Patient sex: M
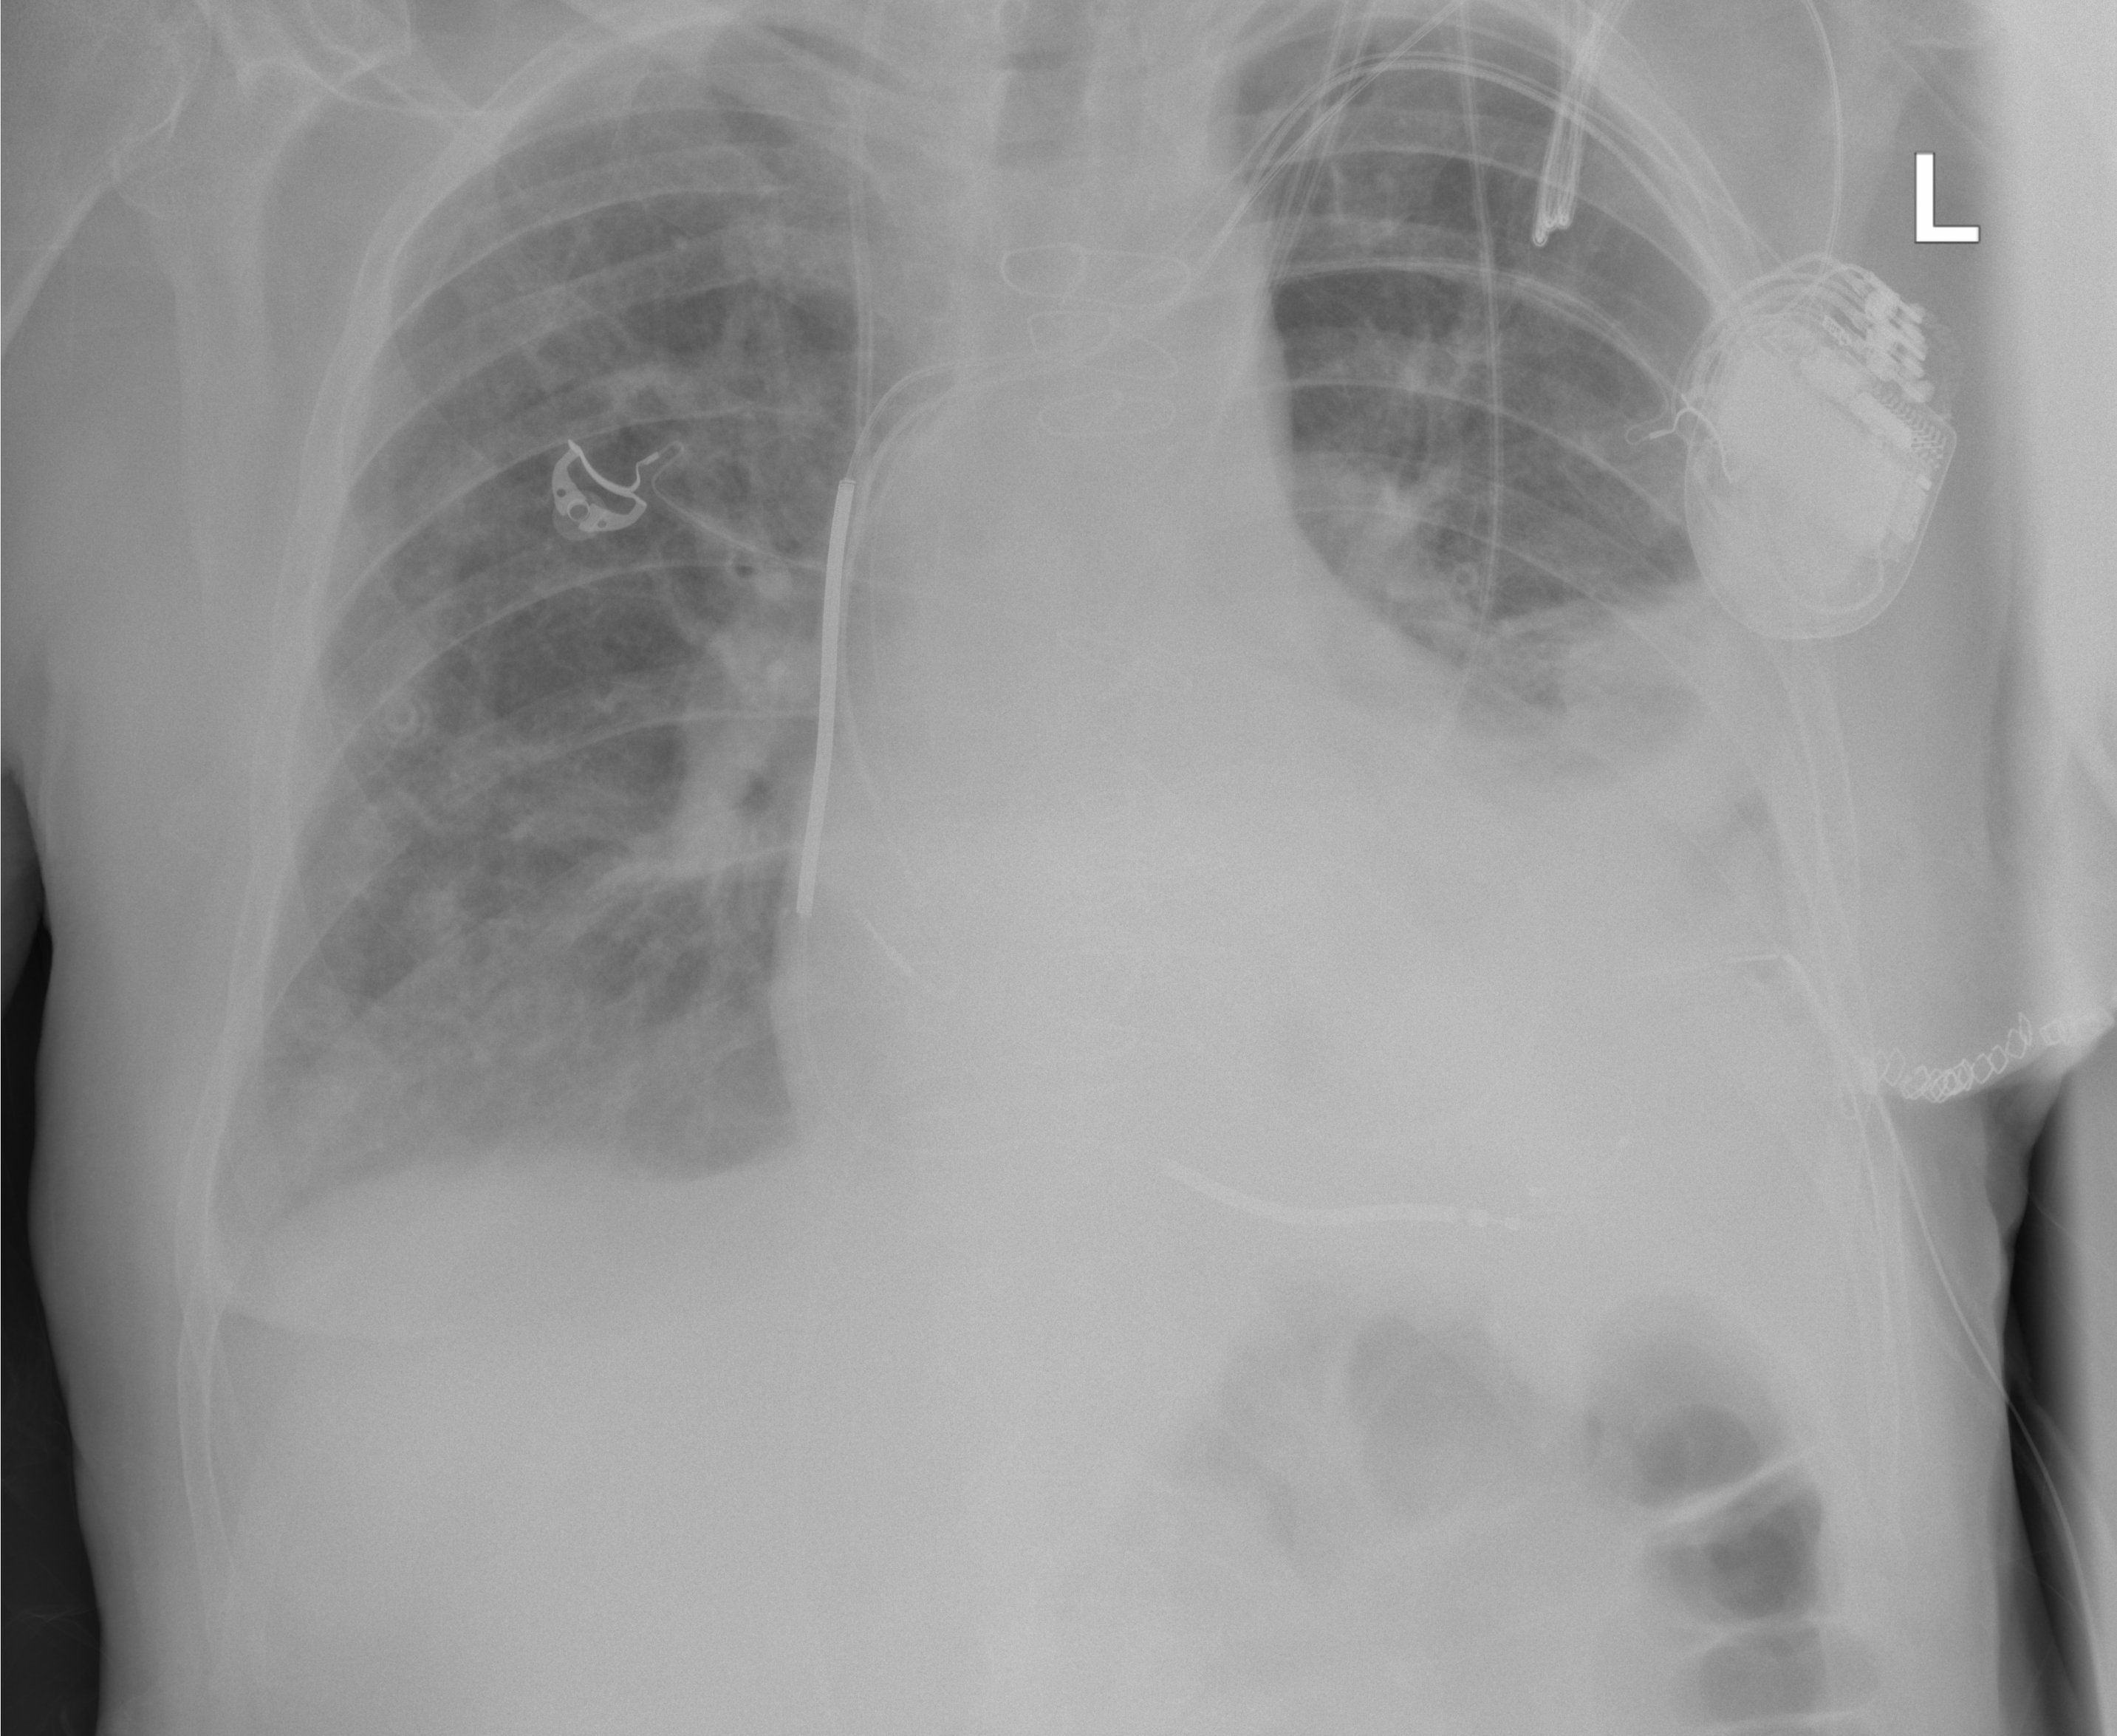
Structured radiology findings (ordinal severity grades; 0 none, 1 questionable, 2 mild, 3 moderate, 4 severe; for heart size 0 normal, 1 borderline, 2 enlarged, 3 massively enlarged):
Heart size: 3
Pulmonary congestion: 2
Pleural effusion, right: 0
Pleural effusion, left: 0
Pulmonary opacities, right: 1
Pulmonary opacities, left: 2
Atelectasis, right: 1
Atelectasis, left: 3